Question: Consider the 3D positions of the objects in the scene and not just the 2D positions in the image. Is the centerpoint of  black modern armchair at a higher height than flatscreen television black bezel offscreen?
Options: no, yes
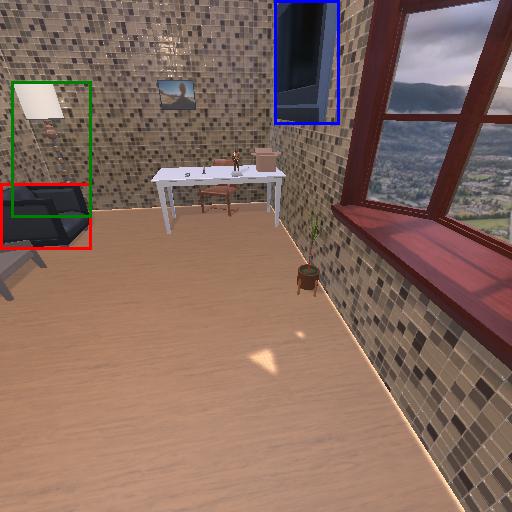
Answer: no